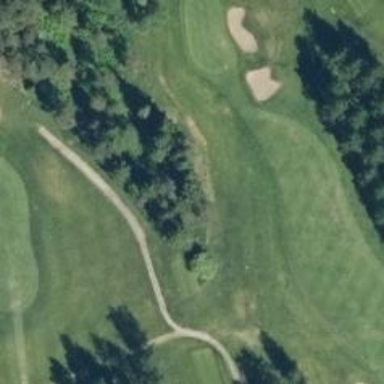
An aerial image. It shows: Golf tee.